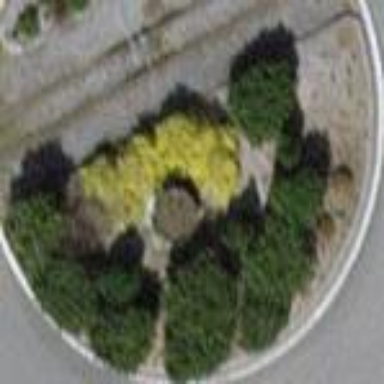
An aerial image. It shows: Flowerbed that is used for landscaping or gardening purposes.